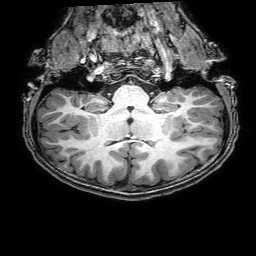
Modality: T1w
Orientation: sagittal
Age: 6
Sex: male
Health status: healthy